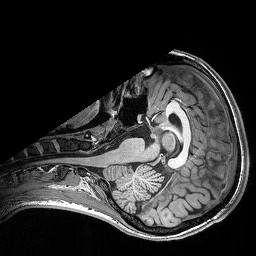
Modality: T1w
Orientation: axial
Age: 32
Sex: female
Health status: healthy
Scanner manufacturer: siemens
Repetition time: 2.53 s
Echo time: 0.00332 s